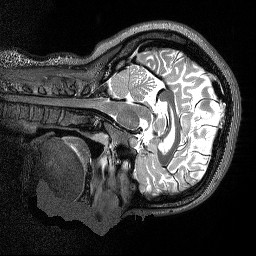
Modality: T2w
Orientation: sagittal
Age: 35
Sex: female
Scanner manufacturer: siemens
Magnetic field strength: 3 T
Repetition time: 3.2 s
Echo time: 0.564 s